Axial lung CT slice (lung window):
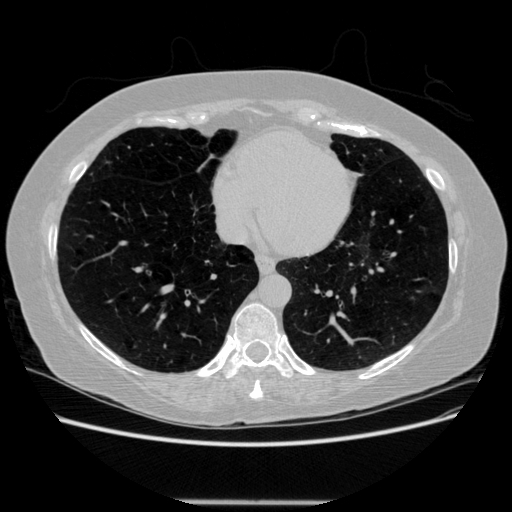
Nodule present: no